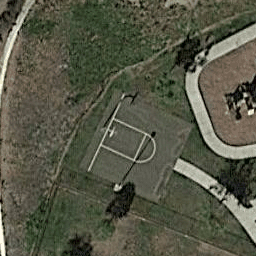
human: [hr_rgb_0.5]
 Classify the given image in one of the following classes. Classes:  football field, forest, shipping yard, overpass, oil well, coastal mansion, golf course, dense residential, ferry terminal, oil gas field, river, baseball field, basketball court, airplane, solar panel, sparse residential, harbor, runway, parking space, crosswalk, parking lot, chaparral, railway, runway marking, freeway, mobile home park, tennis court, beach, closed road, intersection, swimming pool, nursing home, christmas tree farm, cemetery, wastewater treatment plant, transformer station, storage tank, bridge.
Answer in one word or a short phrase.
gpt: basketball court